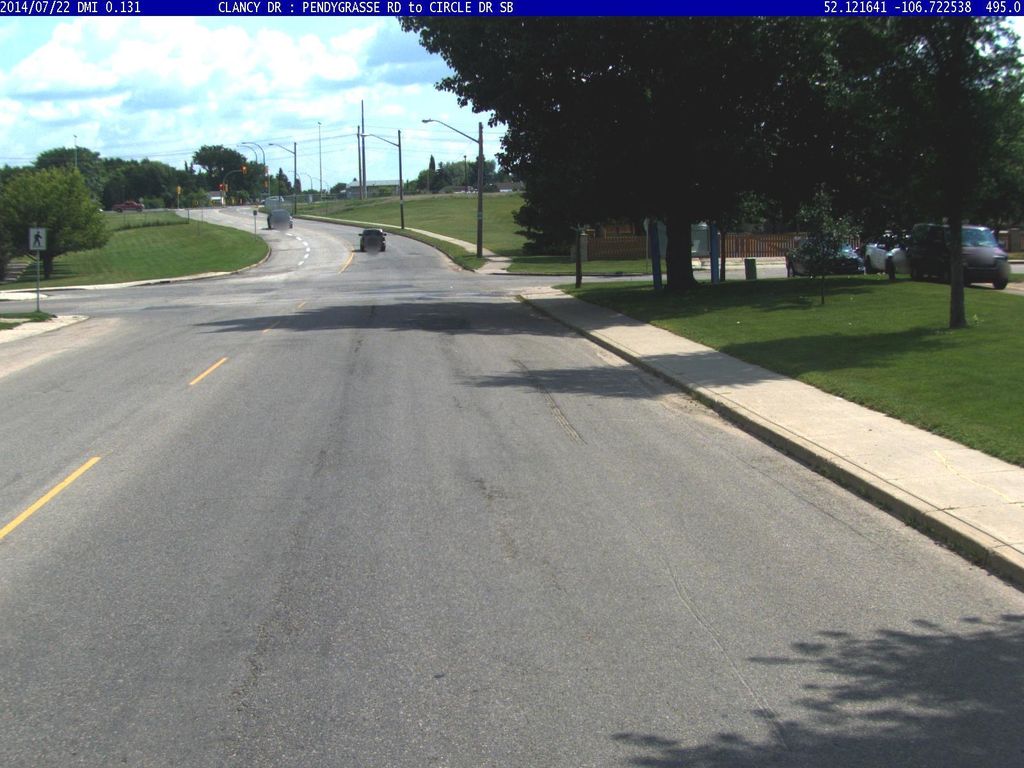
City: saskatoon